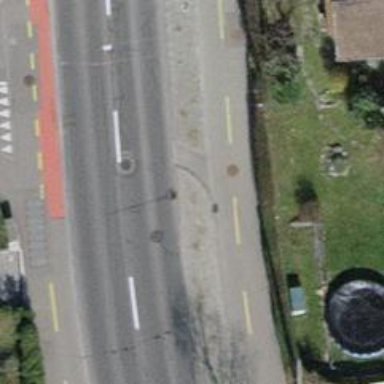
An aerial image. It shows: Cycleway.